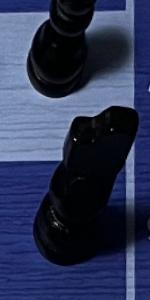
Label: Knight_Black